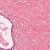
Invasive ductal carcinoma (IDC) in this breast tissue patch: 0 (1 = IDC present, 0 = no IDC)